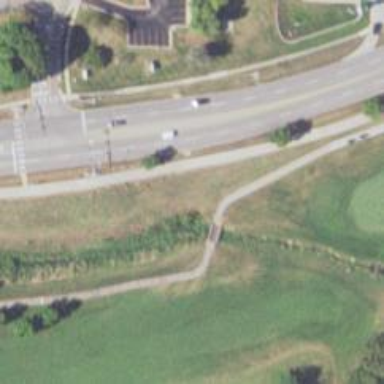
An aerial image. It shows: Service road that includes bridge over golf cart path.